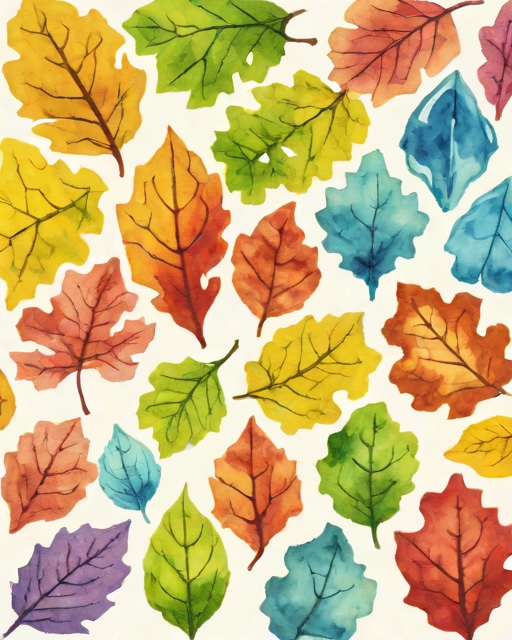
Category: Autumn